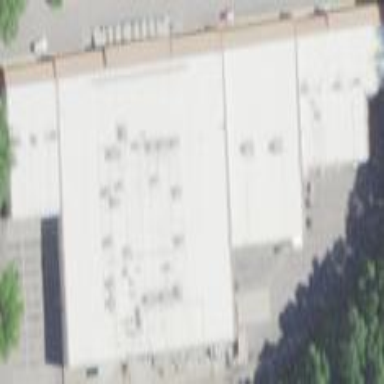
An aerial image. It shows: Commercial building.